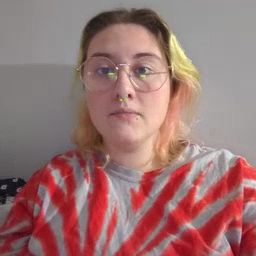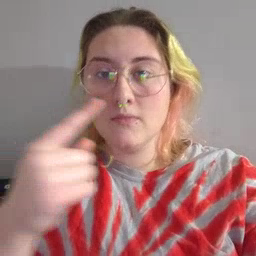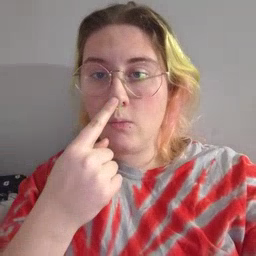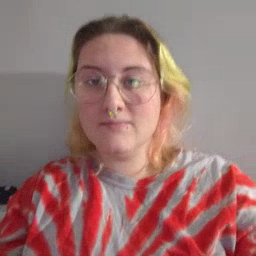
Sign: nose